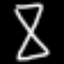
Label: hourglass